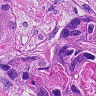
Metastatic tissue present: yes